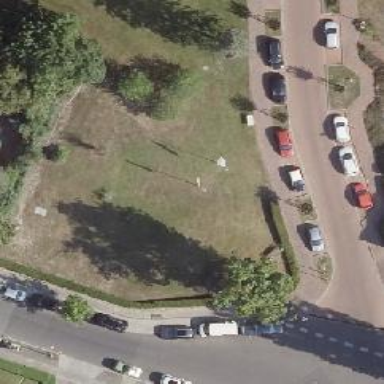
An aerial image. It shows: Flagpole which is man-made.